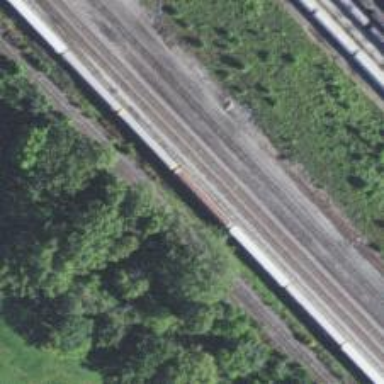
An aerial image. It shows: Railway siding with rails.